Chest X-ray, PA view. Patient: 76 years old, sex F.
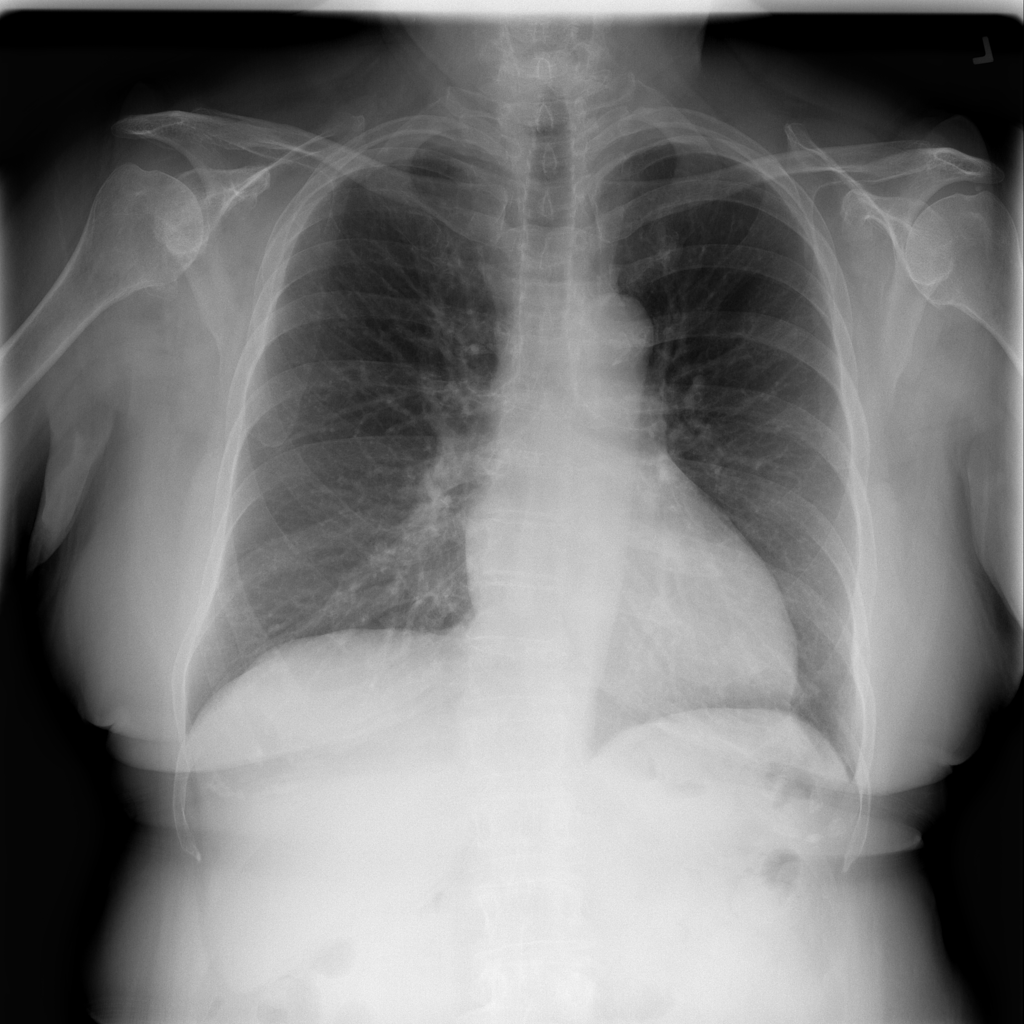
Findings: No Finding